Question: In Objective C, I want to display a website that I have built using UIWebView.
Brief Overview: I have a folder that has index.html. Inside that folder, there is an "img" folder and a "js" folder. The js folder has many .js files. The img folder has many images. I can run the page independently (outside of xcode) no problem.
Now I was able to create a very basic html file, store it in the same directory as all of my .h and .m files, and get it to display correctly. My goal now is to display my website with subdirectories as I just explained above.
Here is what I've got so far:
'''
- (void)viewDidLoad
{
[super viewDidLoad];
NSString *path = [[NSBundle mainBundle] path:@"index" ofType:@"html"];
NSLog(path);
NSString *content = [NSString stringWithContentsOfFile:path encoding:NSASCIIStringEncoding error:nil];
NSURL *baseURL = [NSURL fileURLWithPath:[[NSBundle mainBundle] bundlePath]];
[self.webView loadHTMLString:content baseURL:baseURL];
}
'''

When I run it, the build succeeds. But nothing is displayed. In addition, I can check the
"Issue Navigator" tab (on the left Navigator) to see a list of issues. What I notice is that for every .js file that I included in my game.html file, there is an issue. They all state basically the same thing:
> Dependency Analysis Warning: warning: no rule to process file
'$(PROJECT_DIR)/Web/gameFolder/js/input/MouseInputHandler.js' of type
sourcecode.javascript for architecture i386
So what can I do?
Thanks: Captainlonate
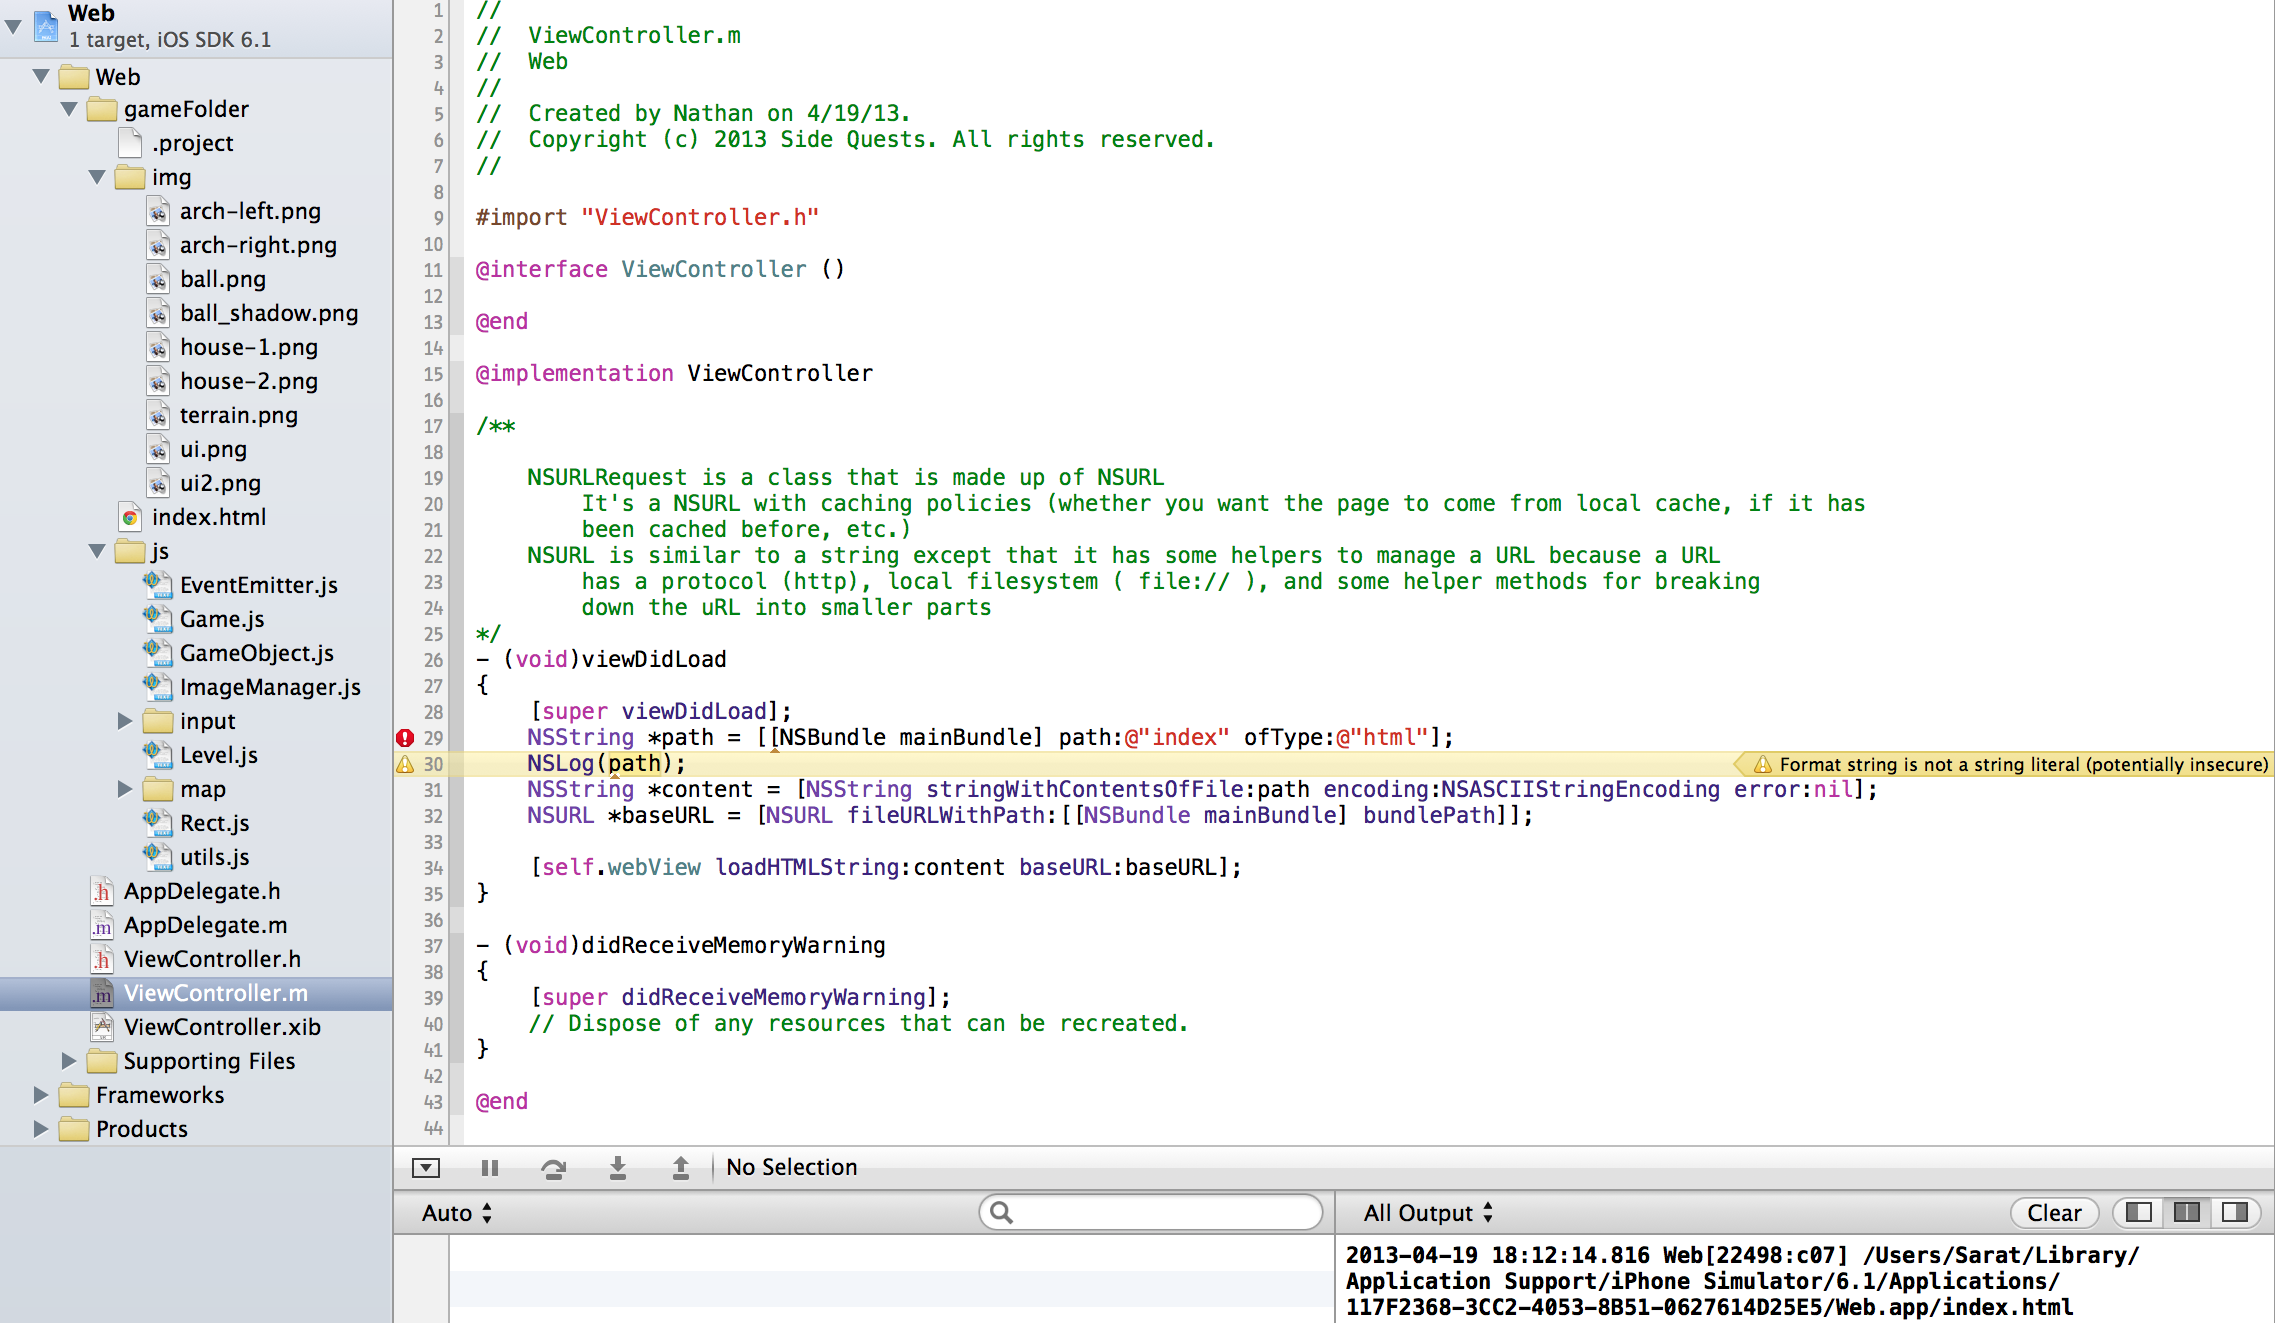
Answer: '''
*Dependency Analysis Warning: warning: no rule to process file '$(PROJECT_DIR)/Web/gameFolder/js/input/MouseInputHandler.js' of type sourcecode.javascript for architecture i386*
'''
After you've added your html-related files to the project, *.js files were added to the "compile sources" list in "build phases". So the compiler tried to compile them, but he cannot, therefore the warning (plus they don't really get copied to the bundle). This default behavior once cost me good few minutes of exasperation...
Remove them (*.js files) from this list and add to "copy bundle resources"
Another thing is - in the bundle, all your resources' hierarchy gets "flattened". I mean, if you had your files like that:
'''
index.html
js/lib/jquery.js
img/circle.png
'''
you've had probably done something like
'''
<img src="img/circle.png">
'''
but it won't work in webview. You'll have to referr to the very same file like that:
'''
<img src="circle.png">
'''
because the webview sees your files in the bundle in that way:
'''
index.html
jquery.js
circle.png
'''
Yet another thing - you load your web content by loading the HTML file as a string and then you pass it to the webview. It's not really bad, but I believe that it's a bit better to use other approach:
'''
NSBundle* mainBundle = [NSBundle mainBundle];
NSString* path = [mainBundle pathForResource: @"index" ofType: @"html"];
NSURL* url = [NSURL fileURLWithPath: path];
NSURLRequest* req = [NSURLRequest requestWithURL: url];
[webview loadRequest: req];
'''